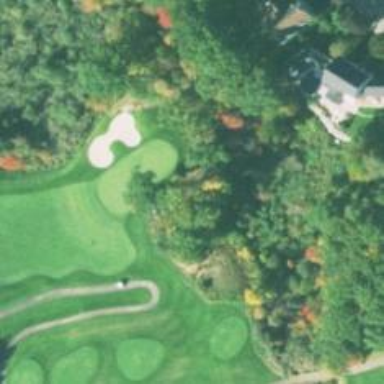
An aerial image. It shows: Golf hole.